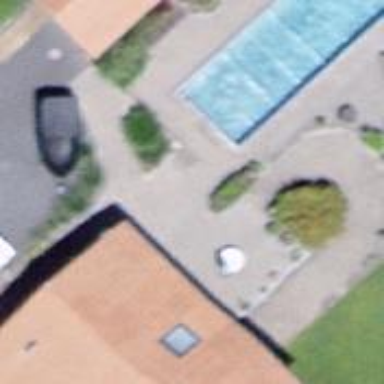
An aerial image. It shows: Swimming pool located in leisure land.